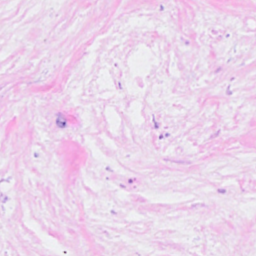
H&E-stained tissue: Breast